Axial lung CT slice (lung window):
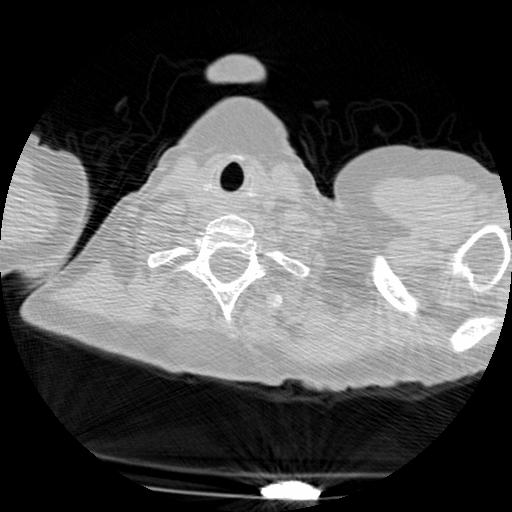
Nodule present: no